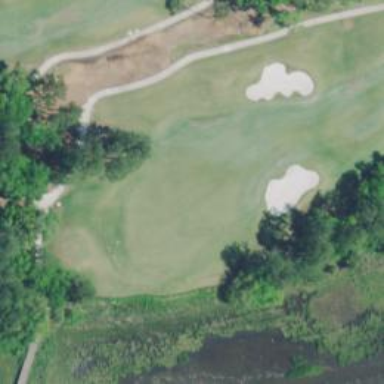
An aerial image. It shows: Golf hole.